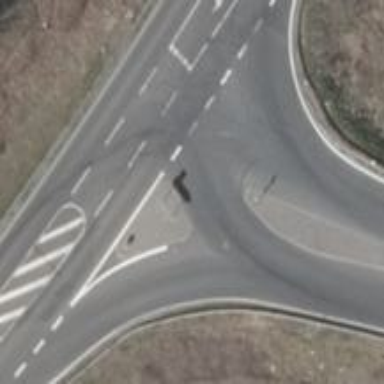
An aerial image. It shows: Secondary road with asphalt surface.